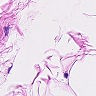
Metastatic tissue present: no